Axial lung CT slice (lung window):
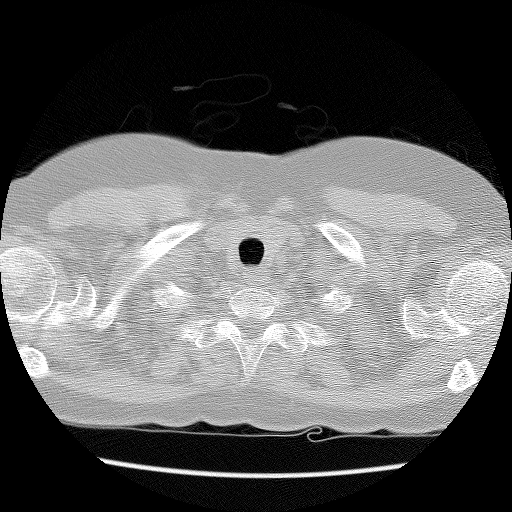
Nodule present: no